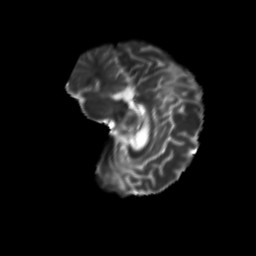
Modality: T2w
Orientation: sagittal
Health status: ill
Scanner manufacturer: siemens
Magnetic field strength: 3 T
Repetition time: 6.7 s
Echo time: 0.1 s